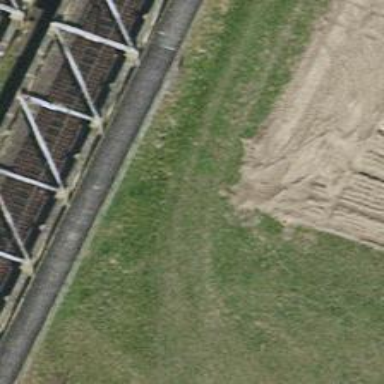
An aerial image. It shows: Track with grade5 tracktype.